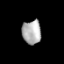
Tissue: prostate
Cell type: T cells
Senescence score: 0.3615
Nuclear area (px): 443
Mean DAPI intensity: 175.246